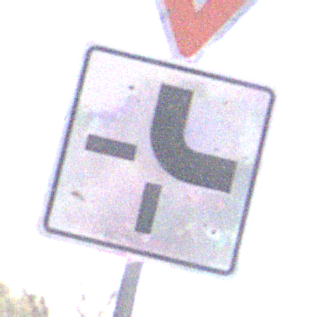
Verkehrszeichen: VerlaufVorfahrtsstrasse4
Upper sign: VorfahrtGewaehren
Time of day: Midday
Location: Outdoor (Nature)
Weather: Clear
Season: NotSpecified
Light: Natural